Question: What is shown?
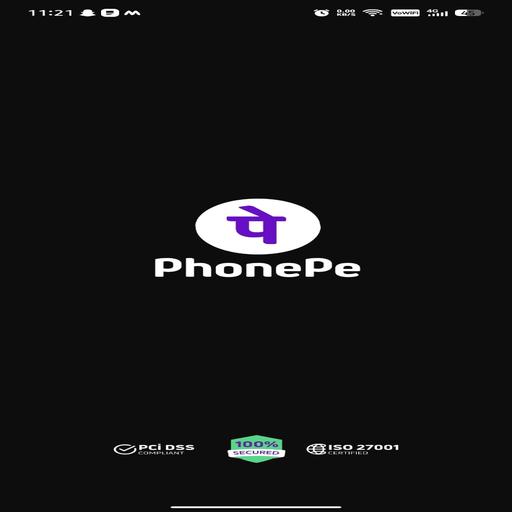
Answer: PhonePe app